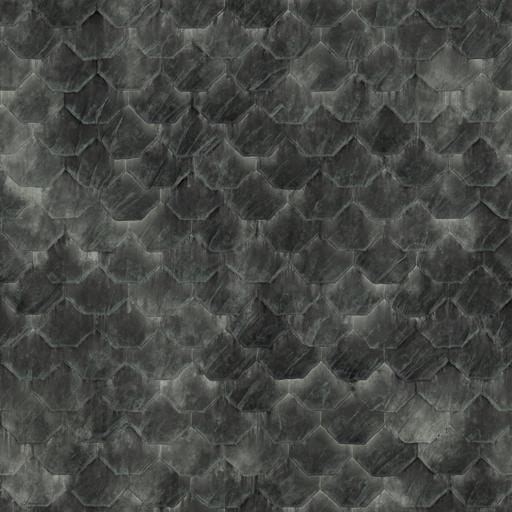
Tags: city house old roof roofing tiles slate stone tiled